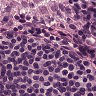
Metastatic tissue present: no